Field crop: maize
Growth stage: 2
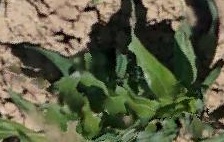
Species: maize